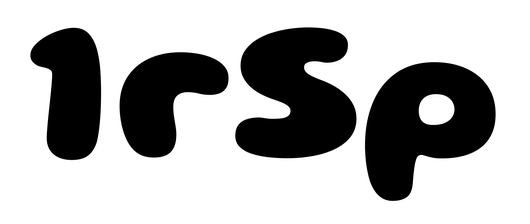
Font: Gluten_ExtraBold